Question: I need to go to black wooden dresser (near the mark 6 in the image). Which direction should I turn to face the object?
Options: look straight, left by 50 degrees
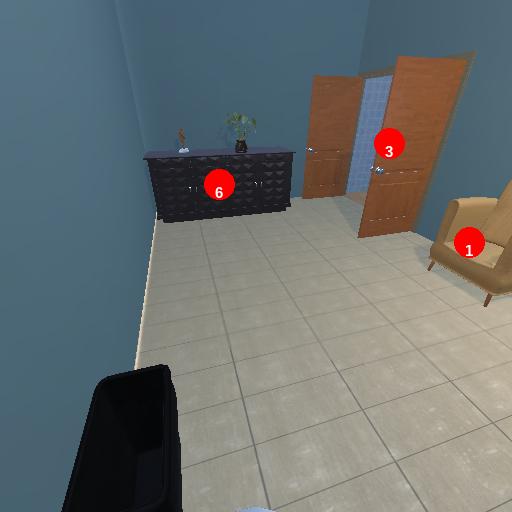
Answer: look straight